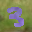
Label: 3